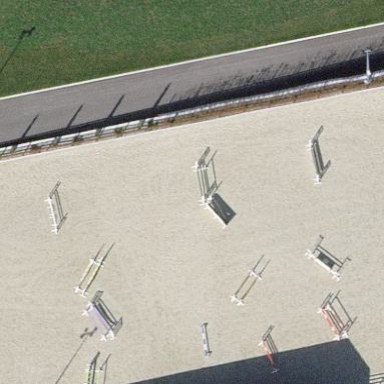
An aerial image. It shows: Equestrian pitch surrounded by fence.